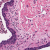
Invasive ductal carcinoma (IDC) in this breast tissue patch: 0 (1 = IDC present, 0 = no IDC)